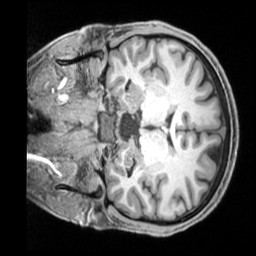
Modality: T1w
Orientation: coronal
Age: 26
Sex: male
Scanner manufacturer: siemens
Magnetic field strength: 3 T
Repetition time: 2 s
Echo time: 0.00212 s